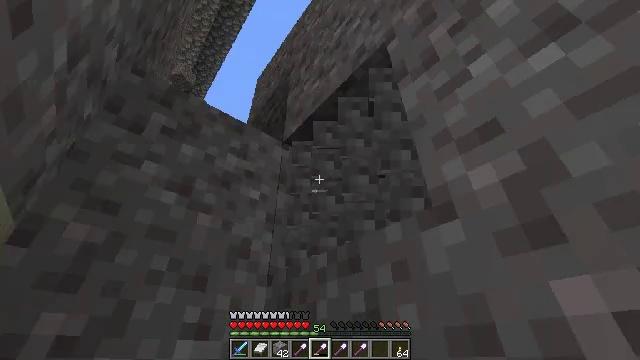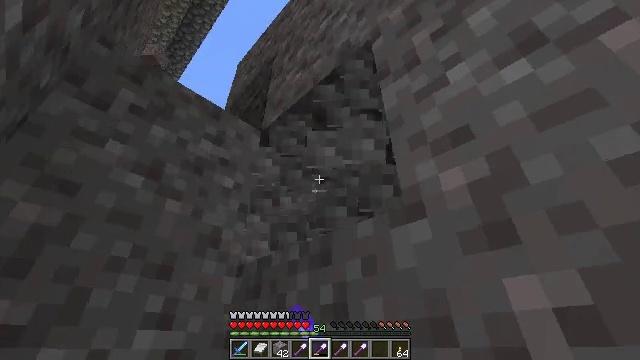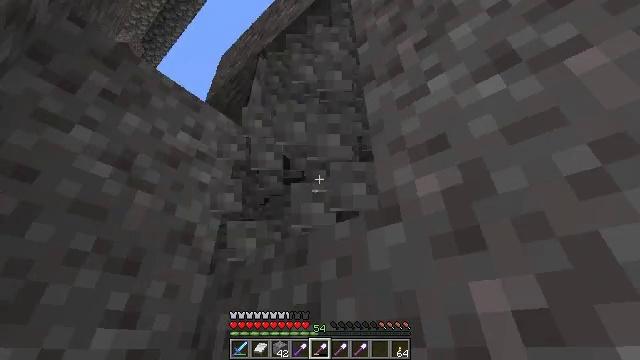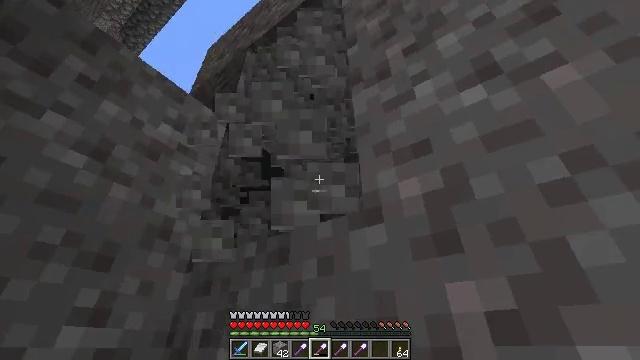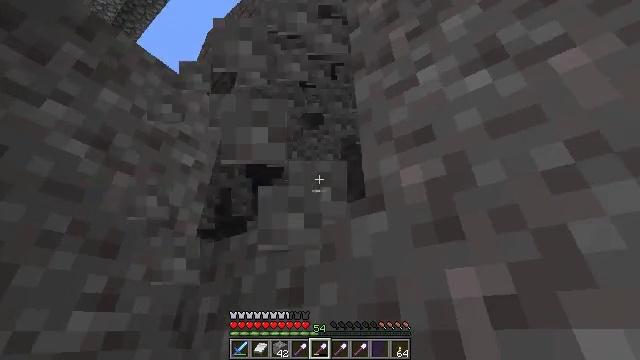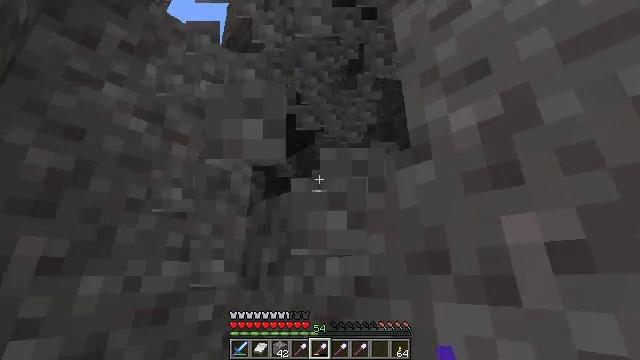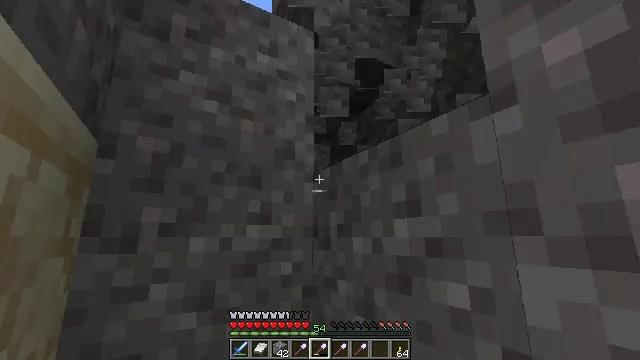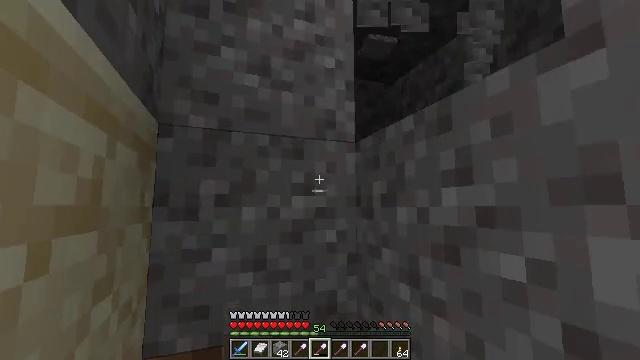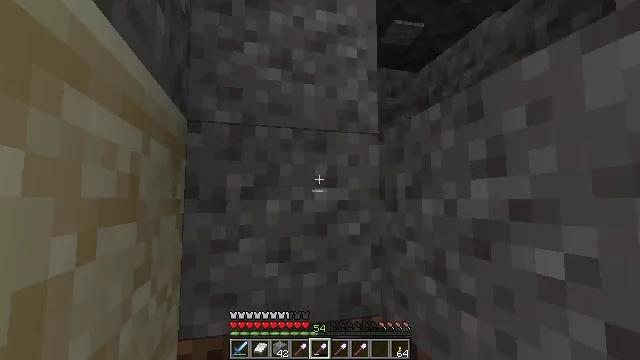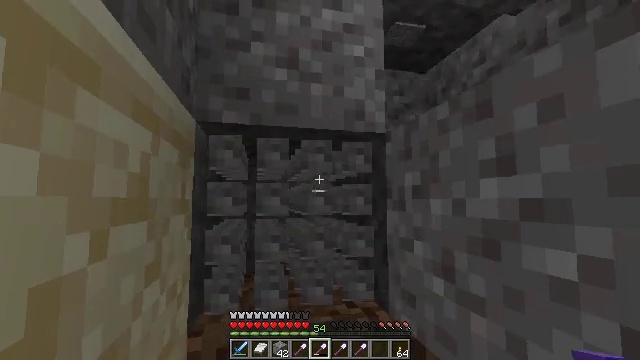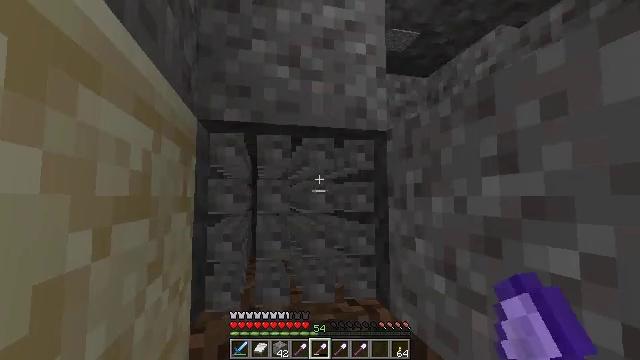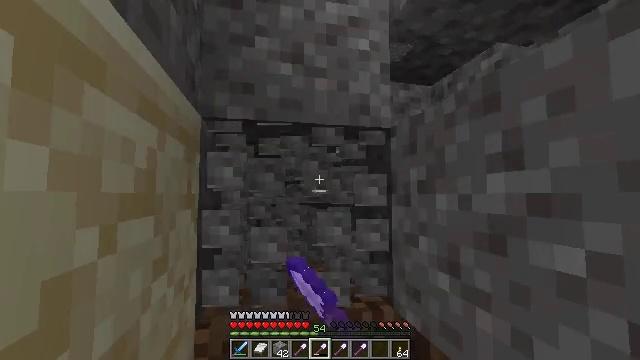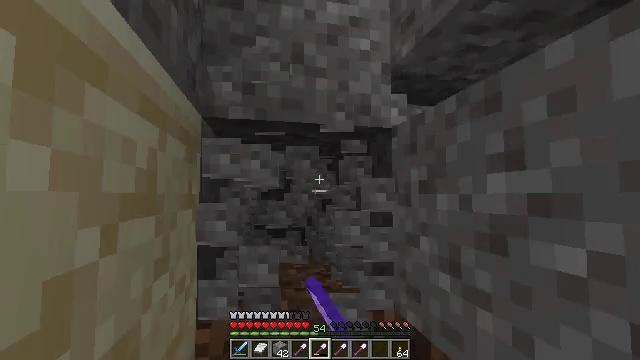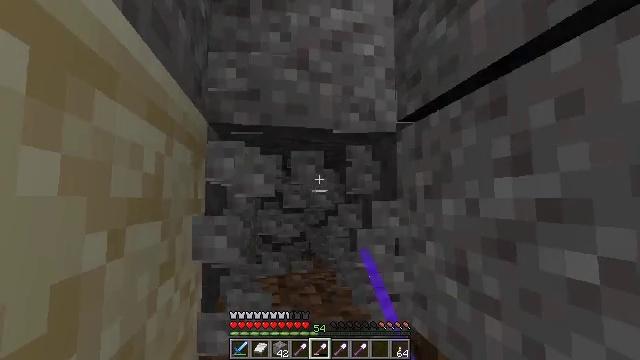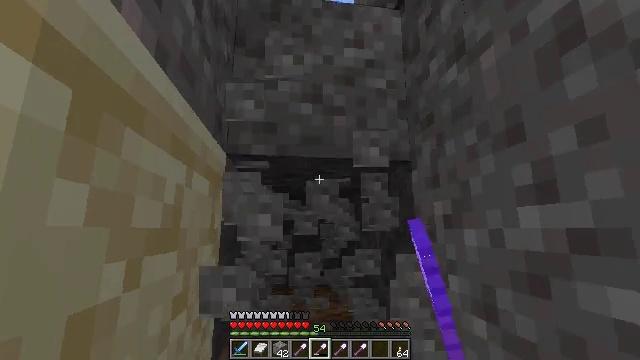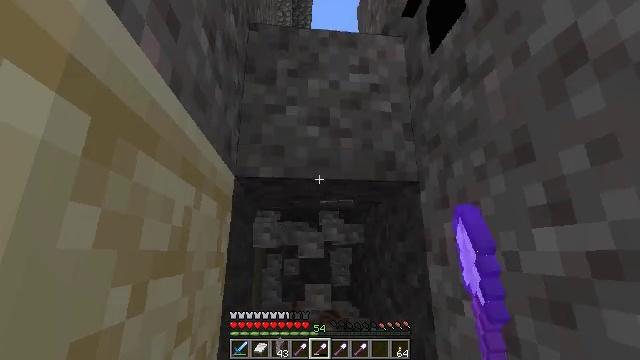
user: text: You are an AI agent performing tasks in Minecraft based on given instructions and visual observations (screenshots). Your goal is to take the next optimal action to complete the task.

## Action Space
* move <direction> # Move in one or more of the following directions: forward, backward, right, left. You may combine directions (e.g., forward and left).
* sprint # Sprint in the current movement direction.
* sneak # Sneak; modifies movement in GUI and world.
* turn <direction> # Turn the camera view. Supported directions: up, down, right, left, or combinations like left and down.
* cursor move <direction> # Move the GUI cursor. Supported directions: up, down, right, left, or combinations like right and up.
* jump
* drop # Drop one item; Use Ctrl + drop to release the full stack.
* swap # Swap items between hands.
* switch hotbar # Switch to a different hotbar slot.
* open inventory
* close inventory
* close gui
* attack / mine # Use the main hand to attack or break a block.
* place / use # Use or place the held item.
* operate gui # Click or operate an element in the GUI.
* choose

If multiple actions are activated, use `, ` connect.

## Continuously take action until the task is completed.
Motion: motion action
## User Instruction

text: Gather gravel by digging.
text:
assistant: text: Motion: turn right and down, attack / mine
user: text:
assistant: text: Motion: turn right, attack / mine
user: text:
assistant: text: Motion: turn right
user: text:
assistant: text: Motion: turn down
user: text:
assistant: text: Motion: turn left and down
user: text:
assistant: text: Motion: turn left and down
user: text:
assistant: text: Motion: turn left and down
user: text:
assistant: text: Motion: turn left and down
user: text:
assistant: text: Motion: turn left, attack / mine
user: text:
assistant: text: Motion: attack / mine
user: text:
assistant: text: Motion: no_op
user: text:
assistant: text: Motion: no_op
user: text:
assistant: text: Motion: turn left and up
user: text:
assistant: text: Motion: turn left and up
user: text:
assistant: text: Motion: turn left and up
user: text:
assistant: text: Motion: attack / mine
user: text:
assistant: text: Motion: attack / mine
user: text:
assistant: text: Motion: no_op
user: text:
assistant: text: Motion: no_op
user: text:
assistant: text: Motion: turn down
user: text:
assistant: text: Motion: turn down
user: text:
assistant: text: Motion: turn down
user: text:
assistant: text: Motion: move forward, turn down
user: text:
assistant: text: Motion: move forward, turn left and down
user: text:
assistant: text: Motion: move forward, turn down
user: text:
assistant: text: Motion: move forward, turn down
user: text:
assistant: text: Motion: no_op
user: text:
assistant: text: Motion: attack / mine
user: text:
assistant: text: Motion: attack / mine
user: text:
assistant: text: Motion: attack / mine